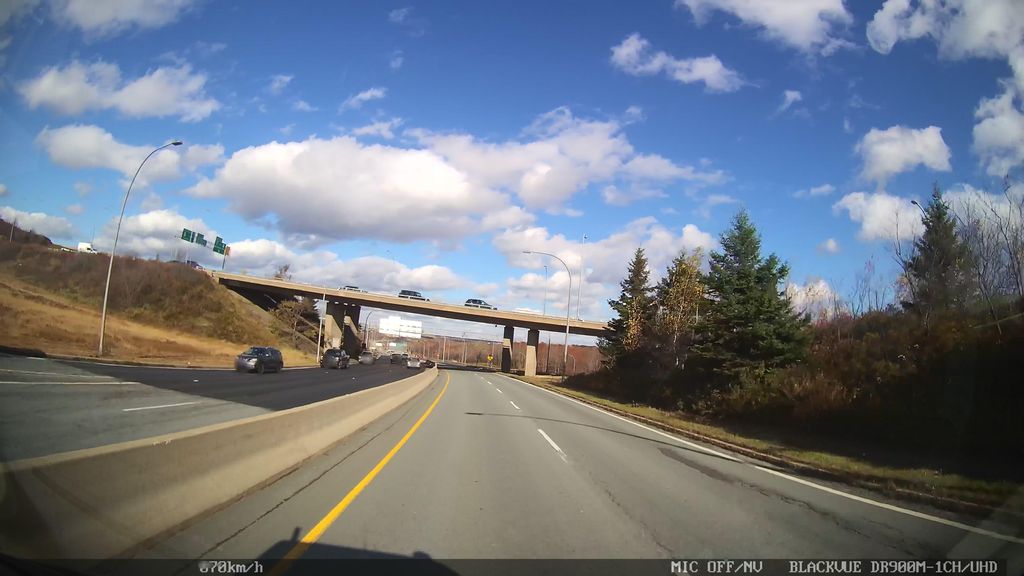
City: halifax